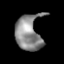
Tissue: lung
Cell type: Myeloid cells
Senescence score: 0.2388
Nuclear area (px): 903
Mean DAPI intensity: 136.075